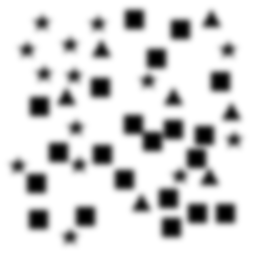
Squares: 21
Triangles: 7
Stars: 14
Total shapes: 42